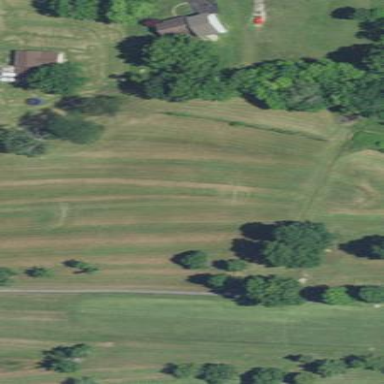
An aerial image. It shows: Driving range on grassy golf fairway.